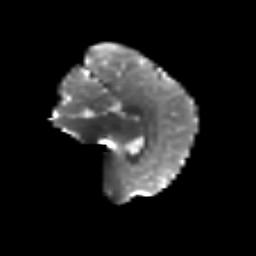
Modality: T2w
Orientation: sagittal
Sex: female
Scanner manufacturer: siemens
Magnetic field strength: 3 T
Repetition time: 5 s
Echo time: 0.071 s